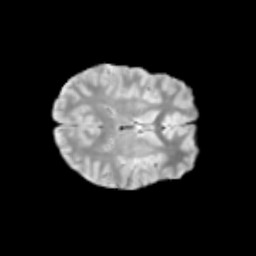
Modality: T2w
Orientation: axial
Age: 11
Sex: female
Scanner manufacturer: siemens
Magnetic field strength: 3 T
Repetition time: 3.8 s
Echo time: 0.07 s